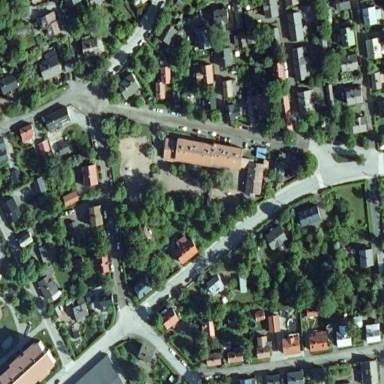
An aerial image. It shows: Kindergarten.